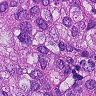
Metastatic tissue present: yes